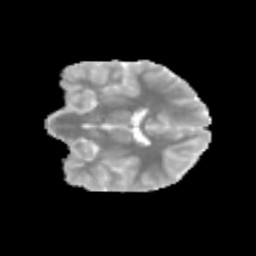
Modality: MD
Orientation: coronal
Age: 11
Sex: male
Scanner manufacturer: siemens
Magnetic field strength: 3 T
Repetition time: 3.8 s
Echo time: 0.07 s